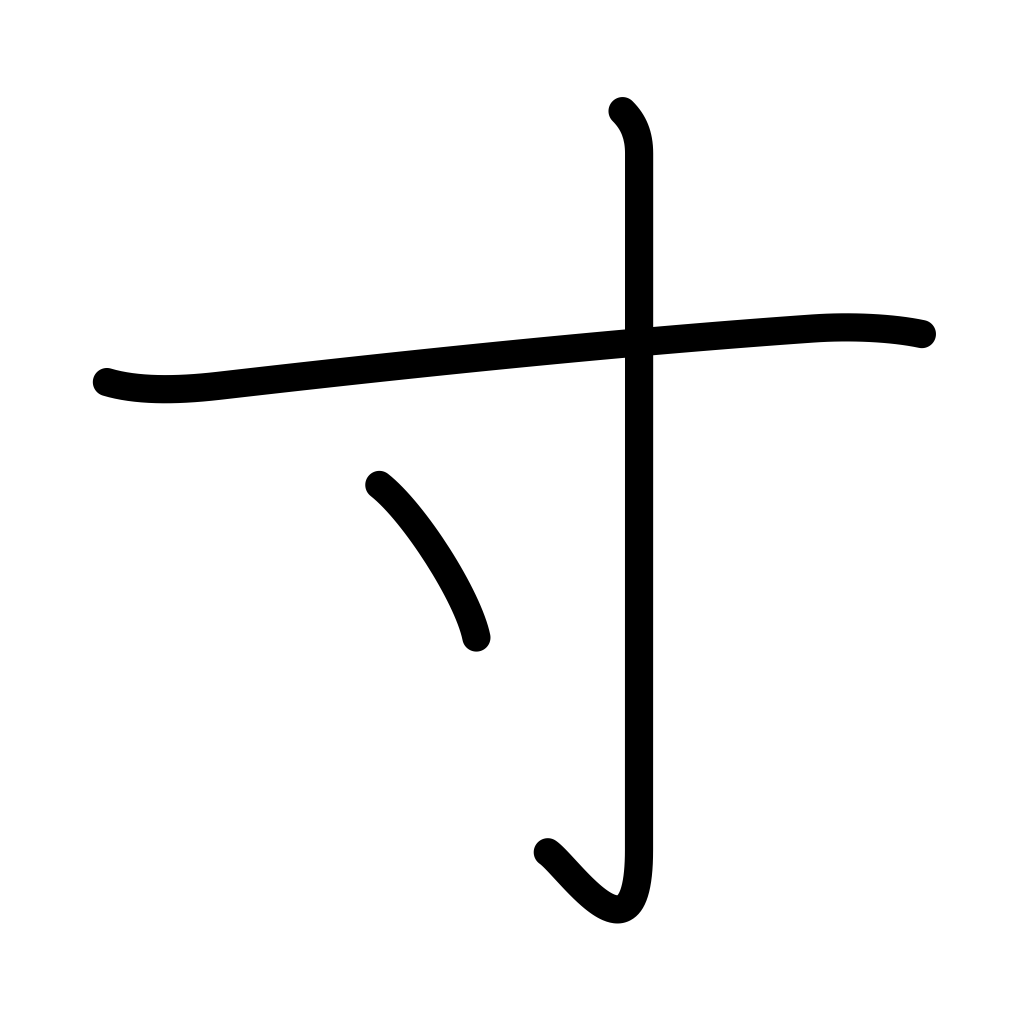
Meaning: measurement, tenth of a shaku, a little, small